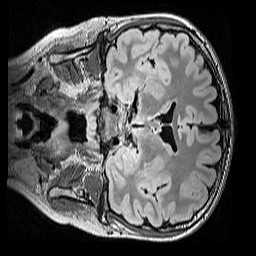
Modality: FLAIR
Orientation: coronal
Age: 13
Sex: male
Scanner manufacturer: siemens
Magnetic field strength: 3 T
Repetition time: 5 s
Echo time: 0.388 s